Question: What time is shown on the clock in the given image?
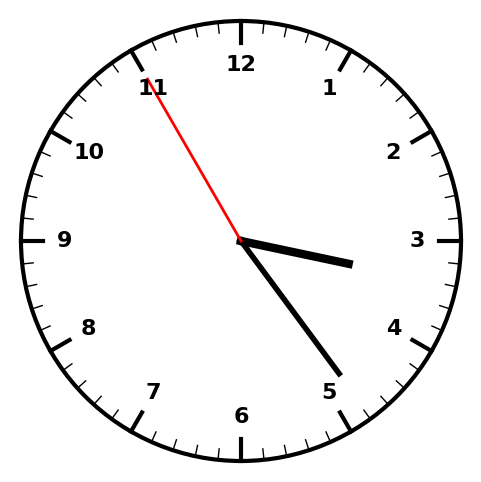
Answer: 03:23:55